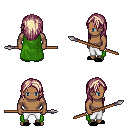
a pixel art fantasy rpg character, male body template, human, dark skin, green cape, white pants, white blonde long hairstyle, black slippers, spear, four views (front, back, left, right), 2x2 character sprite sheet, small pixel art, hard edges, no anti-aliasing